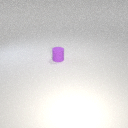
small purple rubber cylinder